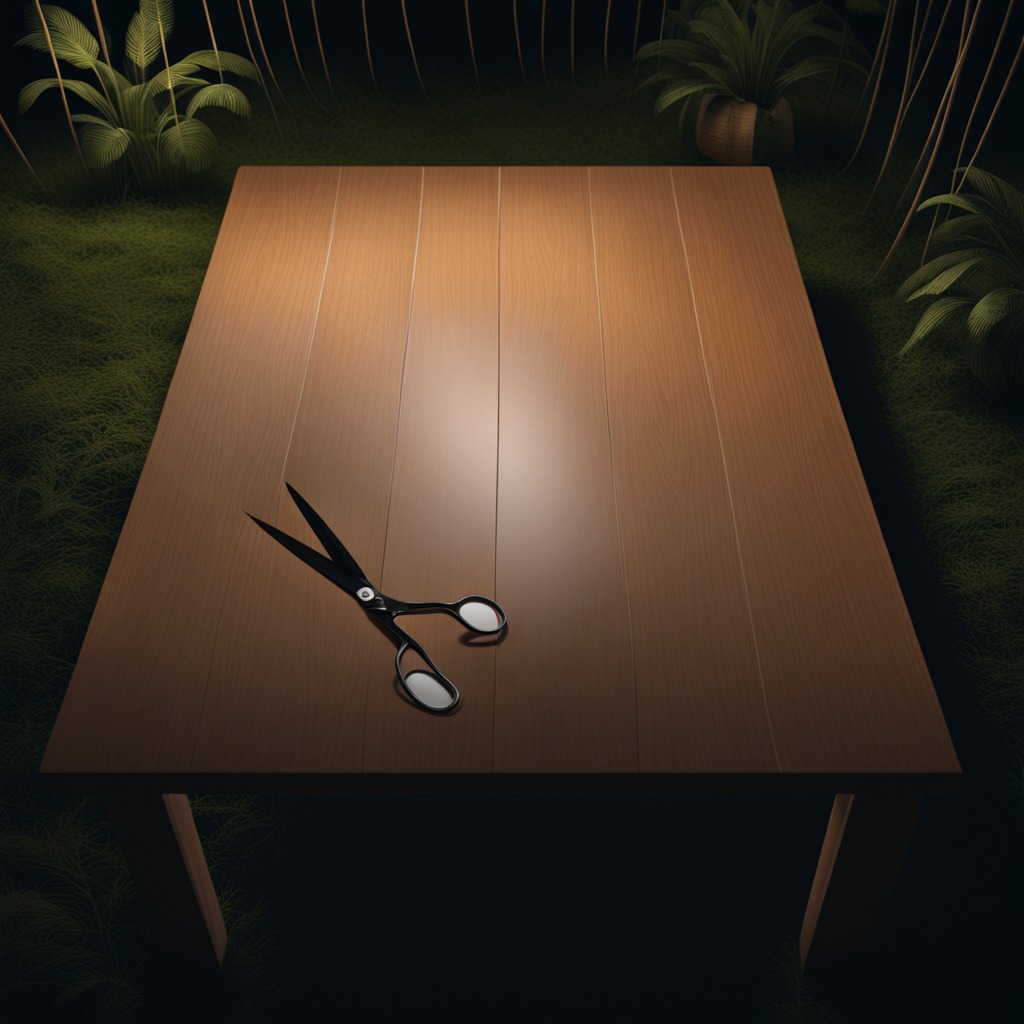
A scissor lying on a wooden table inside a jungle field workshop tent at night